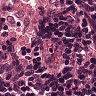
Metastatic tissue present: no